Question: I want to parse a text file called "hops.txt" which is located in a folder called "res"
inside the main project's folder.
When running the following code:
'''
package parsing;
import java.io.InputStream;
public class ParseTest {
public static void main(String[] args) {
ParseTest pt = new ParseTest();
pt.foo();
}
public void foo()
{
InputStream is= this.getClass().getClassLoader().getResourceAsStream("hops.txt");
System.out.println(is);
is= this.getClass().getResourceAsStream("hops.txt");
System.out.println(is);
}
}
'''
I recieve the following output:
null
null
What am I doing wrong? Thanks!

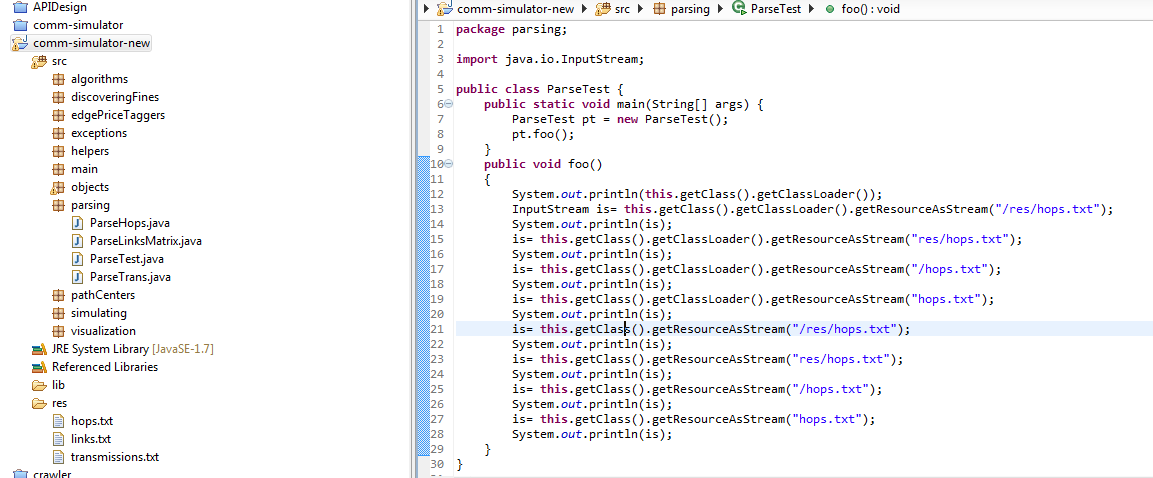
Answer: Solved the problem by deleting the folder res and putting all the files under a package with the name "res" under the "src" folder.
After that using the code:
'''
InputStream is= this.getClass().getResourceAsStream("/res/hops.txt");
'''
and it worked.